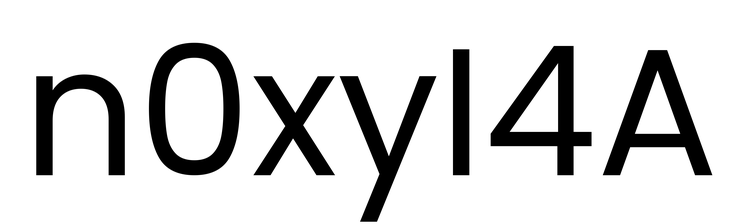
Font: Poppins-Regular